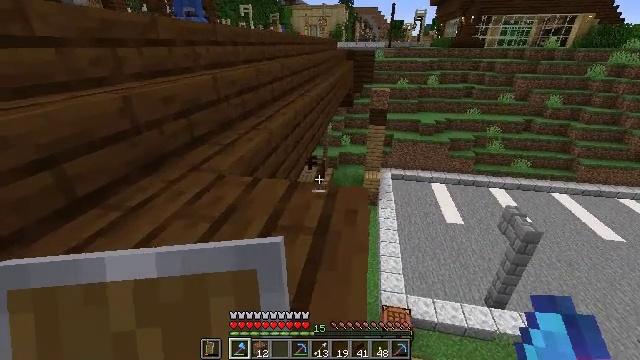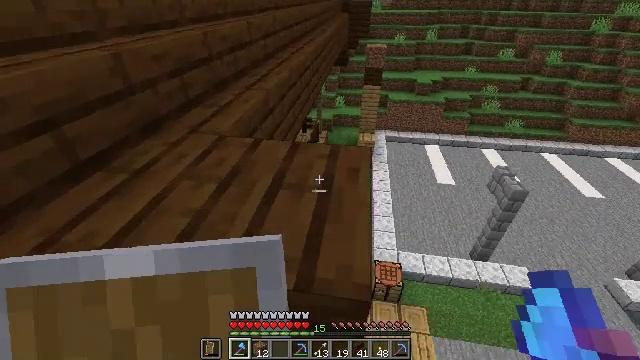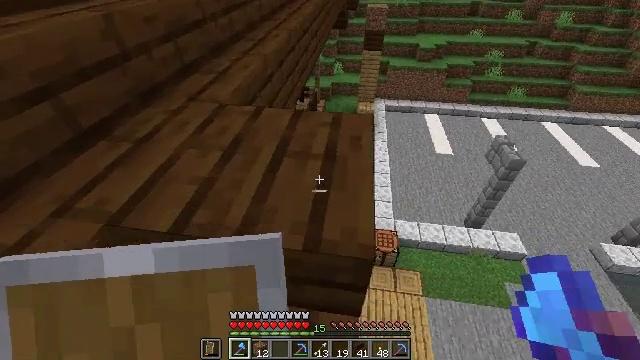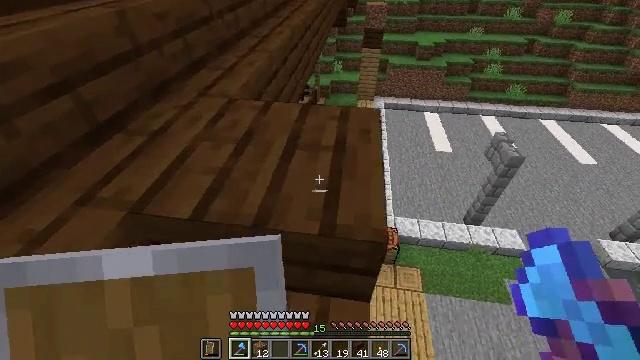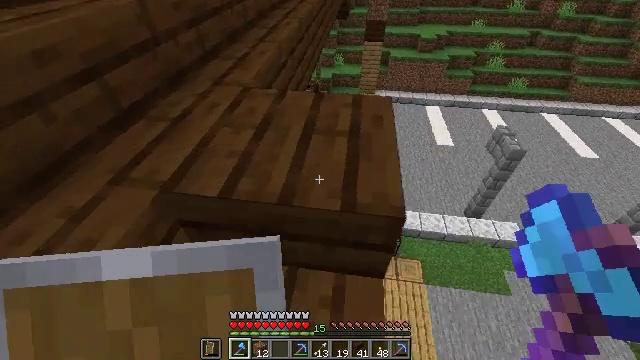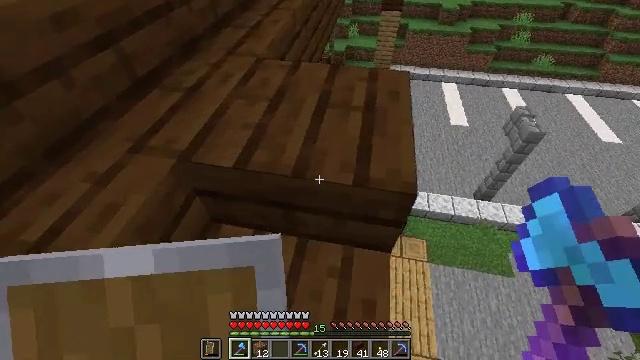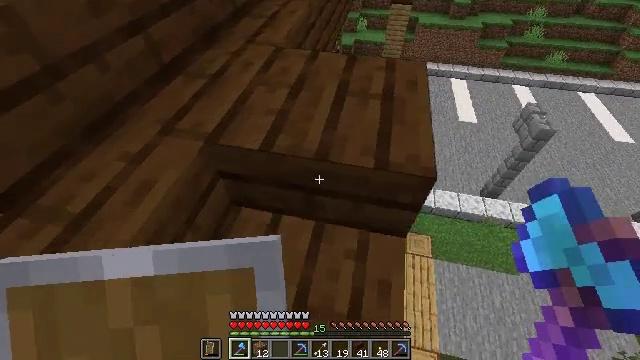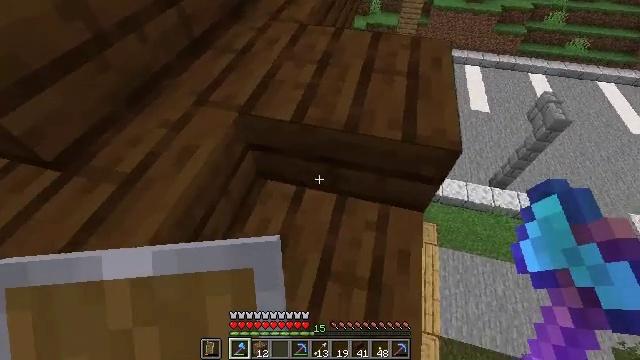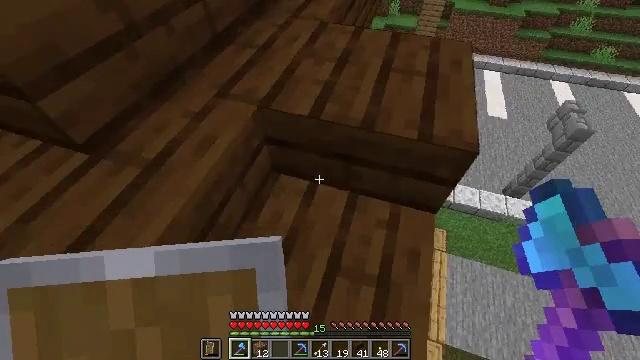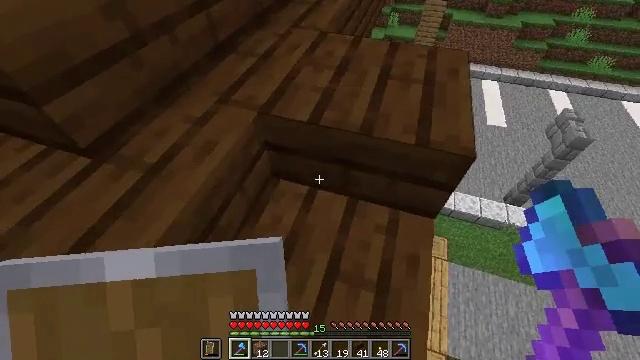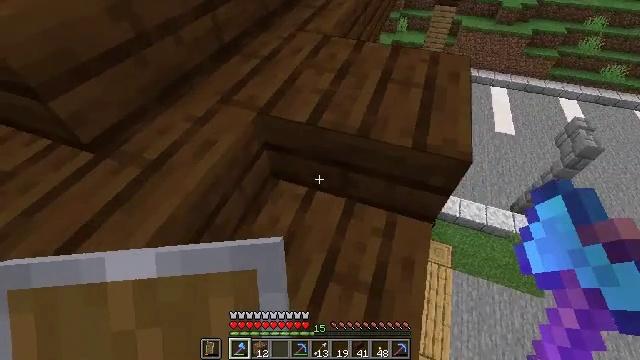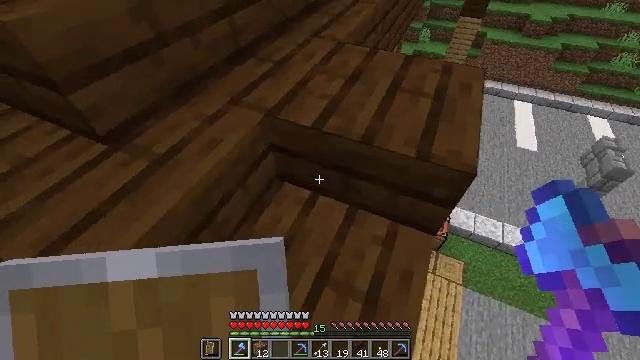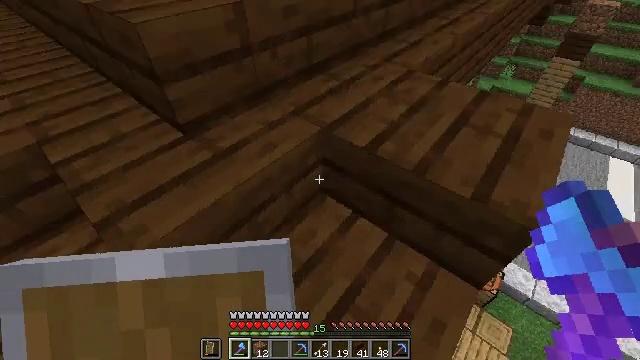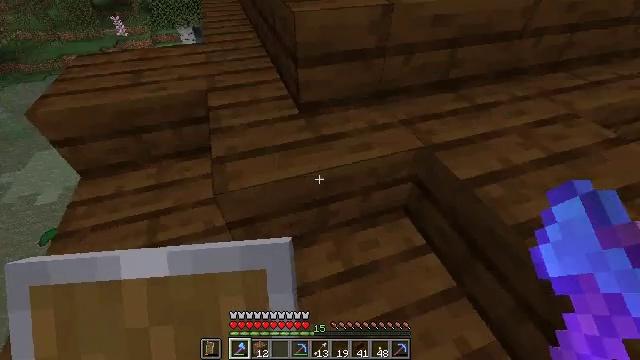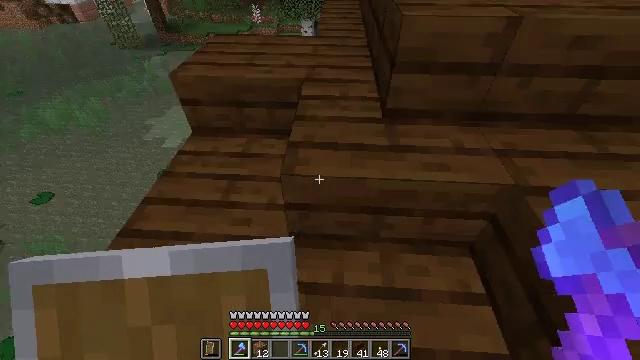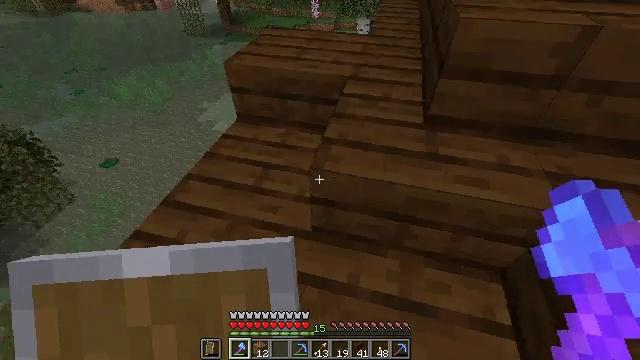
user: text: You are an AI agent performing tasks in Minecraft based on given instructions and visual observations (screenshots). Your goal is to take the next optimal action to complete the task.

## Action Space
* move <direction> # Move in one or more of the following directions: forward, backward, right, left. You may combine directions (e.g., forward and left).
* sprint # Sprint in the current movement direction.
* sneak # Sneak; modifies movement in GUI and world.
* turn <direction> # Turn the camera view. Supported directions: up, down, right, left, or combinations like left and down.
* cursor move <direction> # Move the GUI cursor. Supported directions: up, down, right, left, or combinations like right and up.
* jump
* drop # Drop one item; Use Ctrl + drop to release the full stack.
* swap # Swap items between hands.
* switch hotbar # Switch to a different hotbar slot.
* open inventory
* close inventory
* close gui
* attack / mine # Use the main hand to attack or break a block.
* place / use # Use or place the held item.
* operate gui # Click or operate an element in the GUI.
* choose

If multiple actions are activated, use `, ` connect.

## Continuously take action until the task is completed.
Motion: motion action
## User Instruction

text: Collect dark oak slab for reuse.
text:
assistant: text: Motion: move back and move left, sneak, turn right and down
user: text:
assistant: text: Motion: move back and move left, sneak, turn down
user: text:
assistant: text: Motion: move back and move left, sneak
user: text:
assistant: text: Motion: move back and move left, sneak, turn down
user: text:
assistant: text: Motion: move back and move left, sneak, turn left and down
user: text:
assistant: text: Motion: move back and move left, sneak, turn left and down
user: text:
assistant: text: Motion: move back and move left, sneak, turn left and down
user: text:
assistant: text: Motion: move right, sneak, turn left
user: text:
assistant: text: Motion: move right, sneak, turn up
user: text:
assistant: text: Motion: move right, sneak, turn left
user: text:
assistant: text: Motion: move right, sneak, turn left and up
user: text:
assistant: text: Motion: move right, sneak, turn left and up
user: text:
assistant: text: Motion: move right, sneak, turn left
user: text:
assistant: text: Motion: move right, sneak, turn left
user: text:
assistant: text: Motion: move right, sneak, turn left
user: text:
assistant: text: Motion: move right, sneak
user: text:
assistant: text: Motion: move right, sneak, turn right
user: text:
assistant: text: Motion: sneak, turn right
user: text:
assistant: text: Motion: sneak, turn right and down
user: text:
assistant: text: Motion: sneak, turn right
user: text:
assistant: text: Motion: sneak, turn right and up
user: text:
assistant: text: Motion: sneak, turn right and up
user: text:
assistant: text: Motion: sneak, attack / mine
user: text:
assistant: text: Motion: move forward, sneak, attack / mine
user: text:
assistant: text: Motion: move forward, sneak, attack / mine
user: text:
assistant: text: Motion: move forward, sneak, attack / mine
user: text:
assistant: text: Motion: move forward, sneak, attack / mine
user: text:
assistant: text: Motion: move forward, sneak, attack / mine
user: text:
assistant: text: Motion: move forward, sneak, attack / mine
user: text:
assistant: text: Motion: move forward, sneak, attack / mine